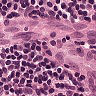
Metastatic tissue present: yes